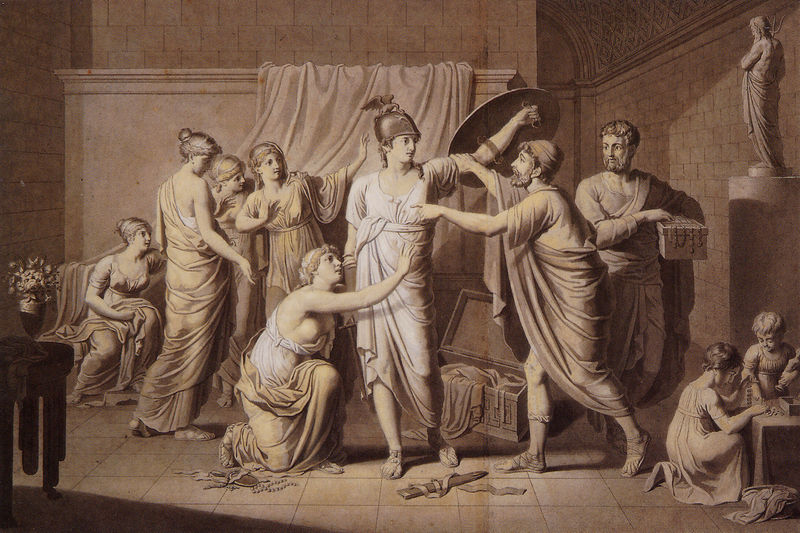
Titel: Achill auf Skyros
Künstler: Heinrich Kolbe
Standort: Weimar
Institution: Stiftung Weimarer Klassik, Museen
Schlagwörter: adler, fuß, gott, held, kampf, kämpfer, mann, nackt, umhang, vogel, weiß, frauen, menschen, mädchen, ocker, sitzen, blume, blumen, braun, brust, busen, fenster, finger, frau, grau, haar, kleider, mund, männer, nase, paris, profil, raum, schmuck, säule, tisch, zeichnung, zimmer, gürtel, tuch, beige, gespräch, bart, jung, wand, architektur, arm, arme, augen, diener, kleidung, messer, sockel, stehen, steine, innenraum, vorhang, boden, auge, figur, haare, mantel, stoff, stoffe, tücher, gewänder, innen, kind, klassizismus, bühne, theater, perlen, kinder, skulptur, statue, vase, füße, blumenvase, bogen, pflaster, fußboden, farben, mauer, ziegel, vergilbt, grisaille, sepia, münder, spielen, wettkampf, draperie, anprobe, tischchen, sandalen, ankleiden, junge, knie, scheide, zeigen, freude, blumenstrauss, spiel, fugen, schild, tusche, truhe, gewölbe, antike, knabe, abschied, mauerwerk, fliesen, schwert, waffen, knien, soldat, waffe, mäntel, kiste, helm, mythologie, göttin, statuette, rüstung, rom, spielend, fleisen, sandale, gesims, einfarbig, antik, griechen, götter, toga, griechisch, heben, dolch, flehen, knieend, krieger, griechenland, poussin, garderobe, apoll, hermes, drinnen, merkur, odysseus, schauspieler, david, rosenkranz, bitte, graustufen, mars, dienerinnen, athene, minerva, heroisch, kästchen, lavierung, bitten, helfen, tonne, abwehren, anziehen, tonnengewölbe, togen, ausstattung, statur, anfassen, nckt, ankleidung, germanicus, alexander, neptun, ares, flehend, schwertscheide, dreizack, schtulle, nicolas poussin, römersandalen, ausrüstung, turnier, freuen, kieen, mussen, kleiden, bruct, nabb, aschachtel, ausrüsten, einkleideung, mythologie mythos, u, aussstattung, kleidend, kindertisch